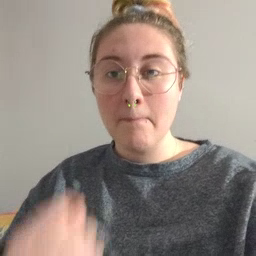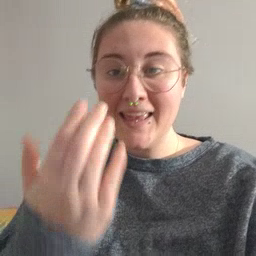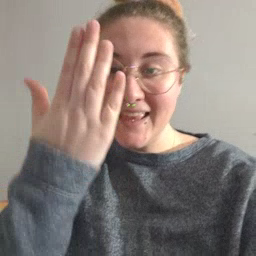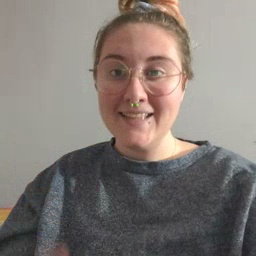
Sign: mitten